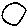
Label: circle